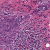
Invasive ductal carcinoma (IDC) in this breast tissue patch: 1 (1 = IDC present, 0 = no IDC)